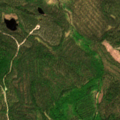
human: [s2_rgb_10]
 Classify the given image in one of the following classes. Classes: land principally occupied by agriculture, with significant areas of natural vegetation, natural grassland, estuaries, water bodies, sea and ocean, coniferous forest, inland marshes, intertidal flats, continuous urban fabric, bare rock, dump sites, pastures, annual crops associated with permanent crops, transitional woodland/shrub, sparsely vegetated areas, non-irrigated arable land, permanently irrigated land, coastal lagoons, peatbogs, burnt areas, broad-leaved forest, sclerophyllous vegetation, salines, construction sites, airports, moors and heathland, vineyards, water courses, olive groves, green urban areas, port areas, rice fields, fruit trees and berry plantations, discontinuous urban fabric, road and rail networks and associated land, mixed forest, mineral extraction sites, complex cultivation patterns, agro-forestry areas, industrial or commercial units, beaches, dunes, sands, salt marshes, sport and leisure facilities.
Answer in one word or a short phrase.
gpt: coniferous forest